Interaction volume radius: 10 \u00c5
Interaction volume height: 10 \u00c5
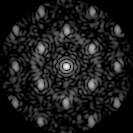
Disorder parameter: 0.4053